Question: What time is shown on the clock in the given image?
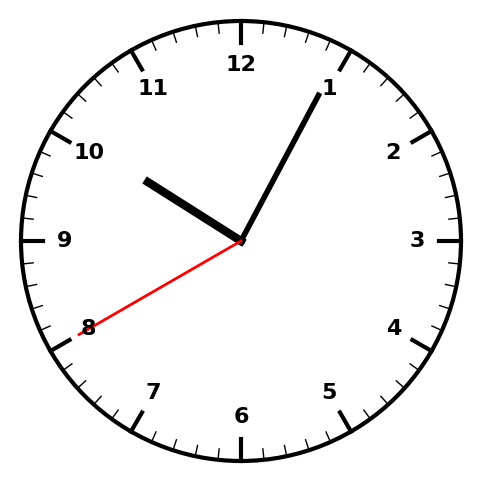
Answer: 10:04:40